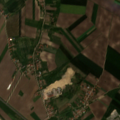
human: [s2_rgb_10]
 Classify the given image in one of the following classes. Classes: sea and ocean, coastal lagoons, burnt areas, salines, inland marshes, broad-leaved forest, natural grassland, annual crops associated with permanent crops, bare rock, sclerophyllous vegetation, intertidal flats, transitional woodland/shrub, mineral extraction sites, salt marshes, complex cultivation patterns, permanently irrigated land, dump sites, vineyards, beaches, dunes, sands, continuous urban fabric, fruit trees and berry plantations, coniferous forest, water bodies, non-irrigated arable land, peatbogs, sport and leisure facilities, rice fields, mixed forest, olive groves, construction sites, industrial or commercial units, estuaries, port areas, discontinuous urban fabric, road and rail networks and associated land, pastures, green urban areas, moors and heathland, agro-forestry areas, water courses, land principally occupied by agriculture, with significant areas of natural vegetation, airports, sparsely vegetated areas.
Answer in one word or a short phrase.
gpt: discontinuous urban fabric, non-irrigated arable land, complex cultivation patterns, transitional woodland/shrub